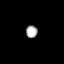
Tissue: prostate
Cell type: T cells
Senescence score: 0.2603
Nuclear area (px): 143
Mean DAPI intensity: 172.28